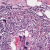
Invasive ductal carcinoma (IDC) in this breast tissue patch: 0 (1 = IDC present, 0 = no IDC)